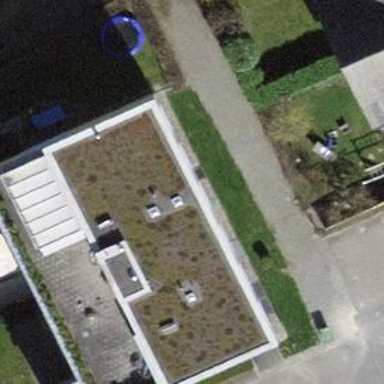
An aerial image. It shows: Flat-roofed building.